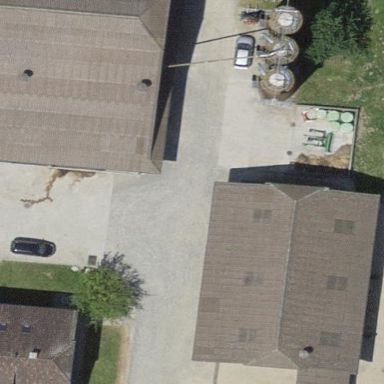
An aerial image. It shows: Barn.